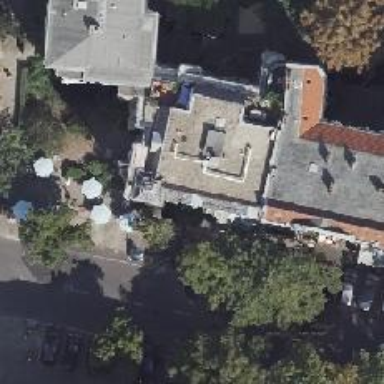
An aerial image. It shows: Café.